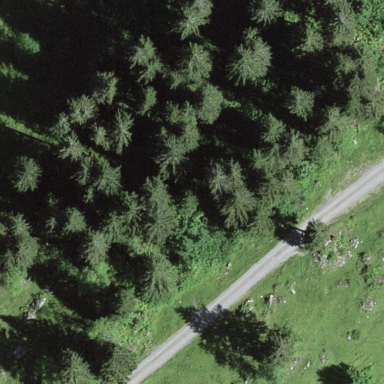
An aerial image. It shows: Forest area.